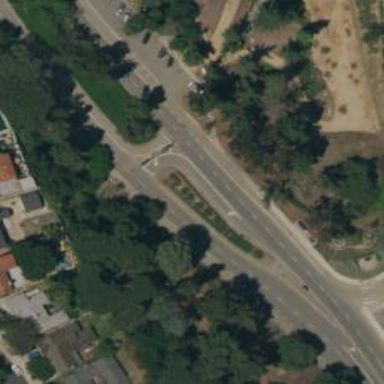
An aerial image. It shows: Tertiary link road with asphalt surface.